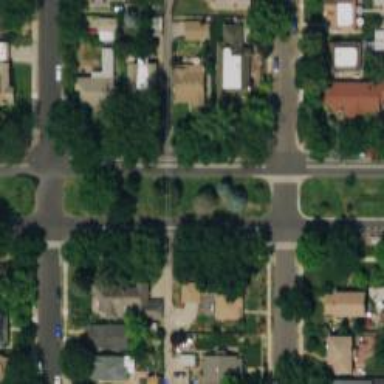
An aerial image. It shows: Alley classified as service road.